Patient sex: M
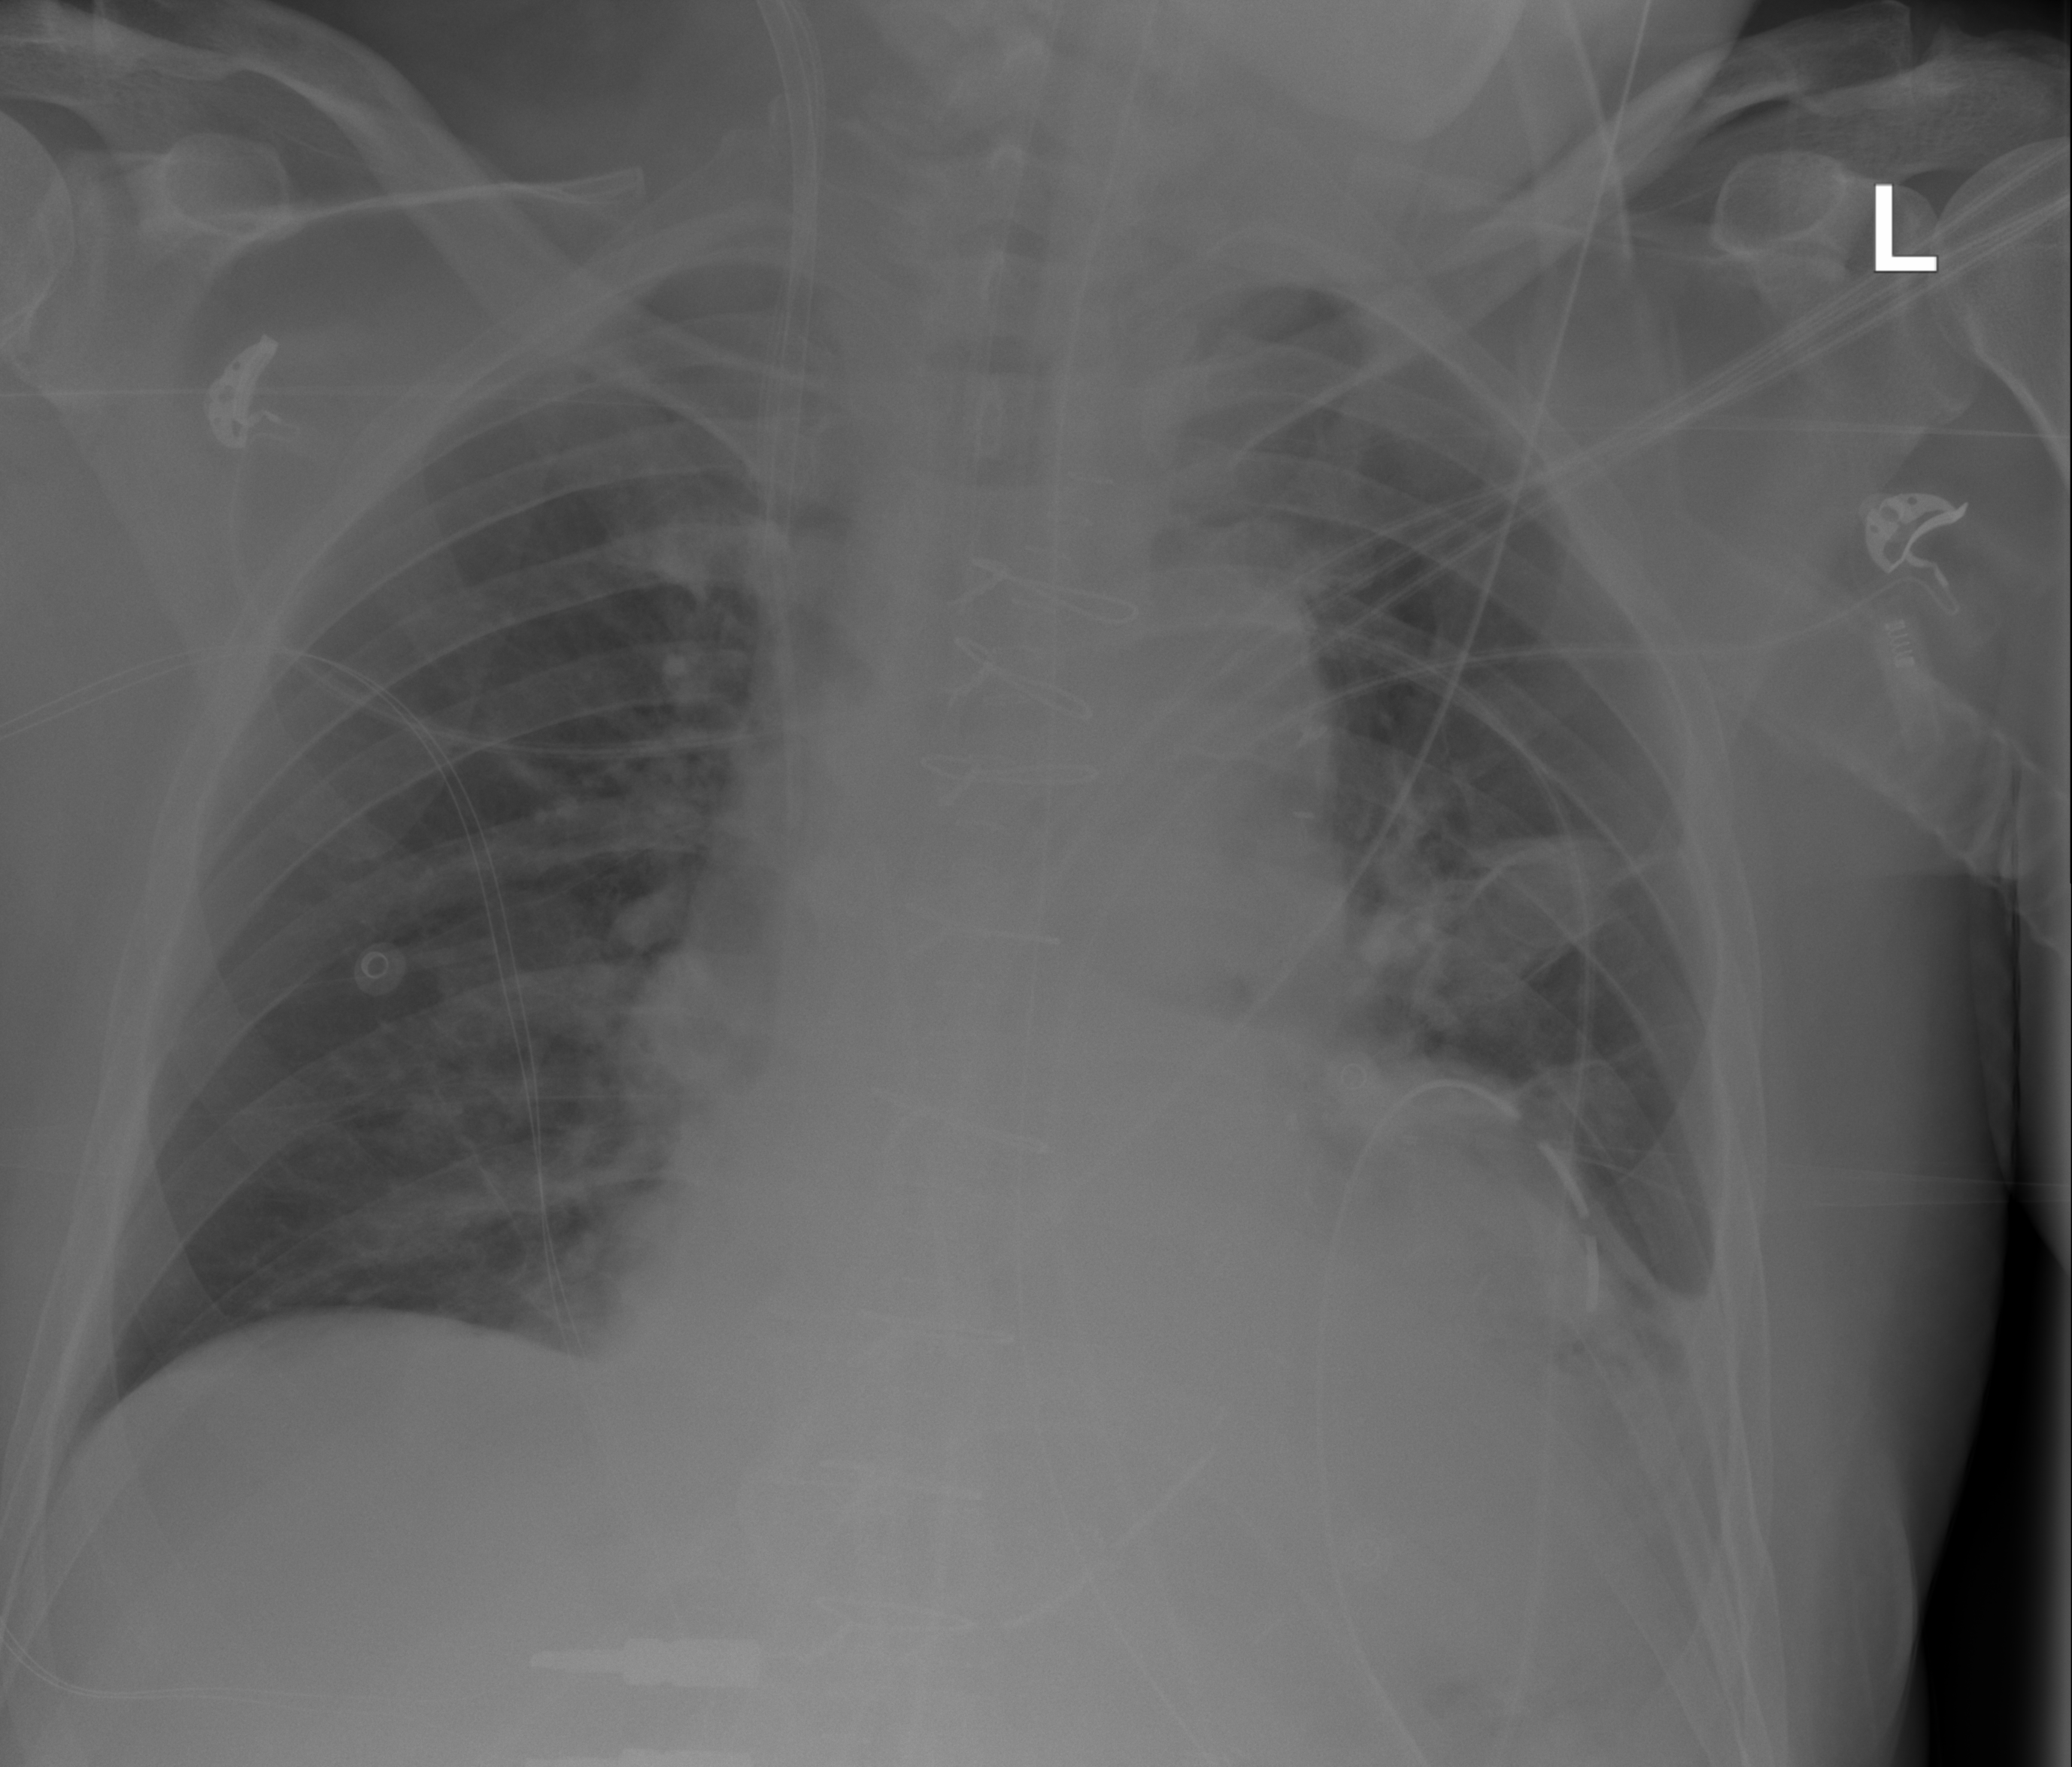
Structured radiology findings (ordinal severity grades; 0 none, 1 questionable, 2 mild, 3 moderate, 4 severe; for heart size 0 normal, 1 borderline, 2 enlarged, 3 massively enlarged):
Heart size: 2
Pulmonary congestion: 0
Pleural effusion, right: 0
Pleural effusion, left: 2
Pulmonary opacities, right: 0
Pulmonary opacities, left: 0
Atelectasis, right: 0
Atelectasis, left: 2